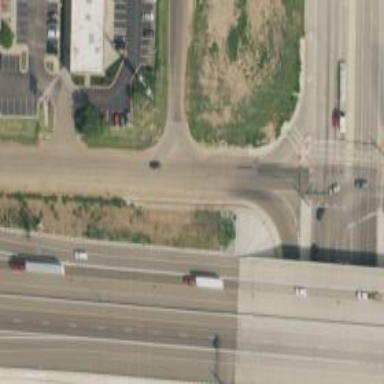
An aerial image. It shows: Secondary road with frontage road alongside.